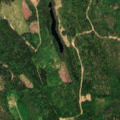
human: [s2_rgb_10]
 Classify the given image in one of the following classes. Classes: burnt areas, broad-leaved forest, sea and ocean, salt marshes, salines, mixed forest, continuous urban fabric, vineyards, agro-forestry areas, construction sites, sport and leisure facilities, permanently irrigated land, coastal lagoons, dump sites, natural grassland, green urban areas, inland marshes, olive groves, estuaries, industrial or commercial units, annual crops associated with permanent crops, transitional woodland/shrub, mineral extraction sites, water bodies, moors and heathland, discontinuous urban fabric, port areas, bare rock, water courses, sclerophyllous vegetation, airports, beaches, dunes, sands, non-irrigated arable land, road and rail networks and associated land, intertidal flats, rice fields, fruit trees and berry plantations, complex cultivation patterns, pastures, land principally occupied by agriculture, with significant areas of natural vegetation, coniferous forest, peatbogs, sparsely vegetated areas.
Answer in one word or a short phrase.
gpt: coniferous forest, mixed forest